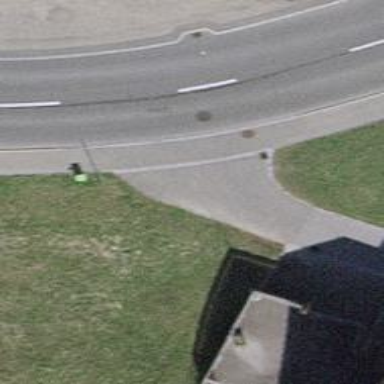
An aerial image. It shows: Paved residential road.